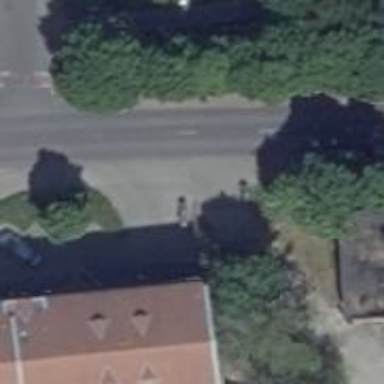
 the area seems to have some agricultural activities and receives tourist buses."